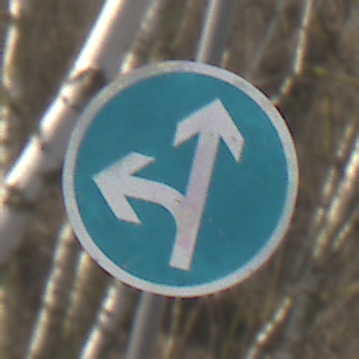
Verkehrszeichen: VorgeschriebeneFahrtrichtungGeradeausOderLinks
Umgebung: Outdoor, Nature
Tageszeit: MorningAfternoon
Wetter: Clear
Licht: Natural
Jahreszeit: Winter
Kontrast: HighContrast